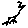
Label: bird